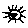
Label: sun